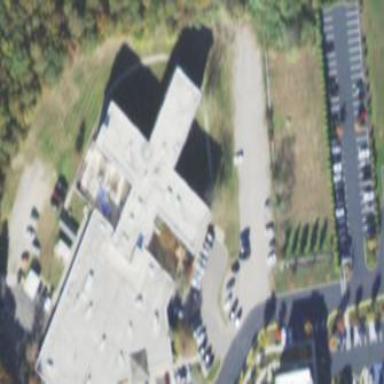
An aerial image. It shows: Nursing home building.